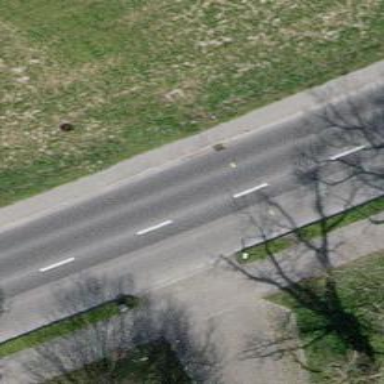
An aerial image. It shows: Secondary road with asphalt surface.